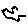
Label: bird